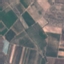
Land use / land cover class: PermanentCrop